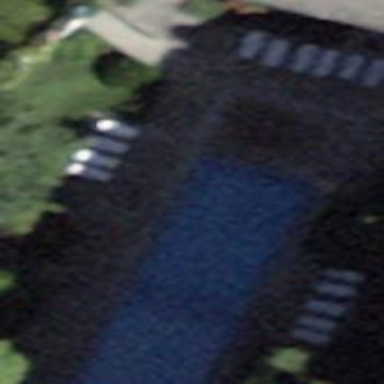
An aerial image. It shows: Swimming pool located in leisure land.